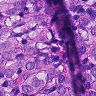
Metastatic tissue present: yes